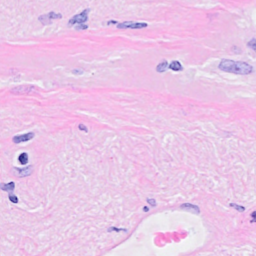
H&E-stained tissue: Breast